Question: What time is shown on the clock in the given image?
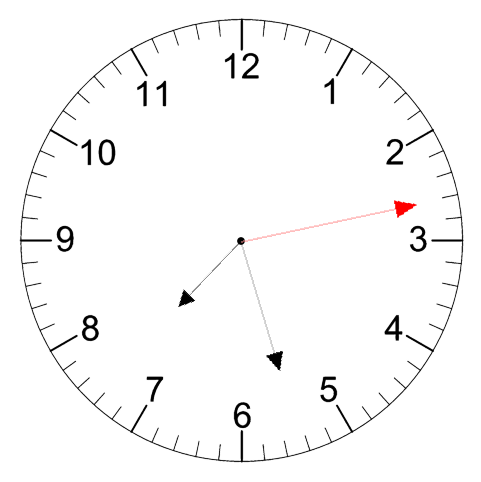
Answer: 07:27:13